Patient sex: M
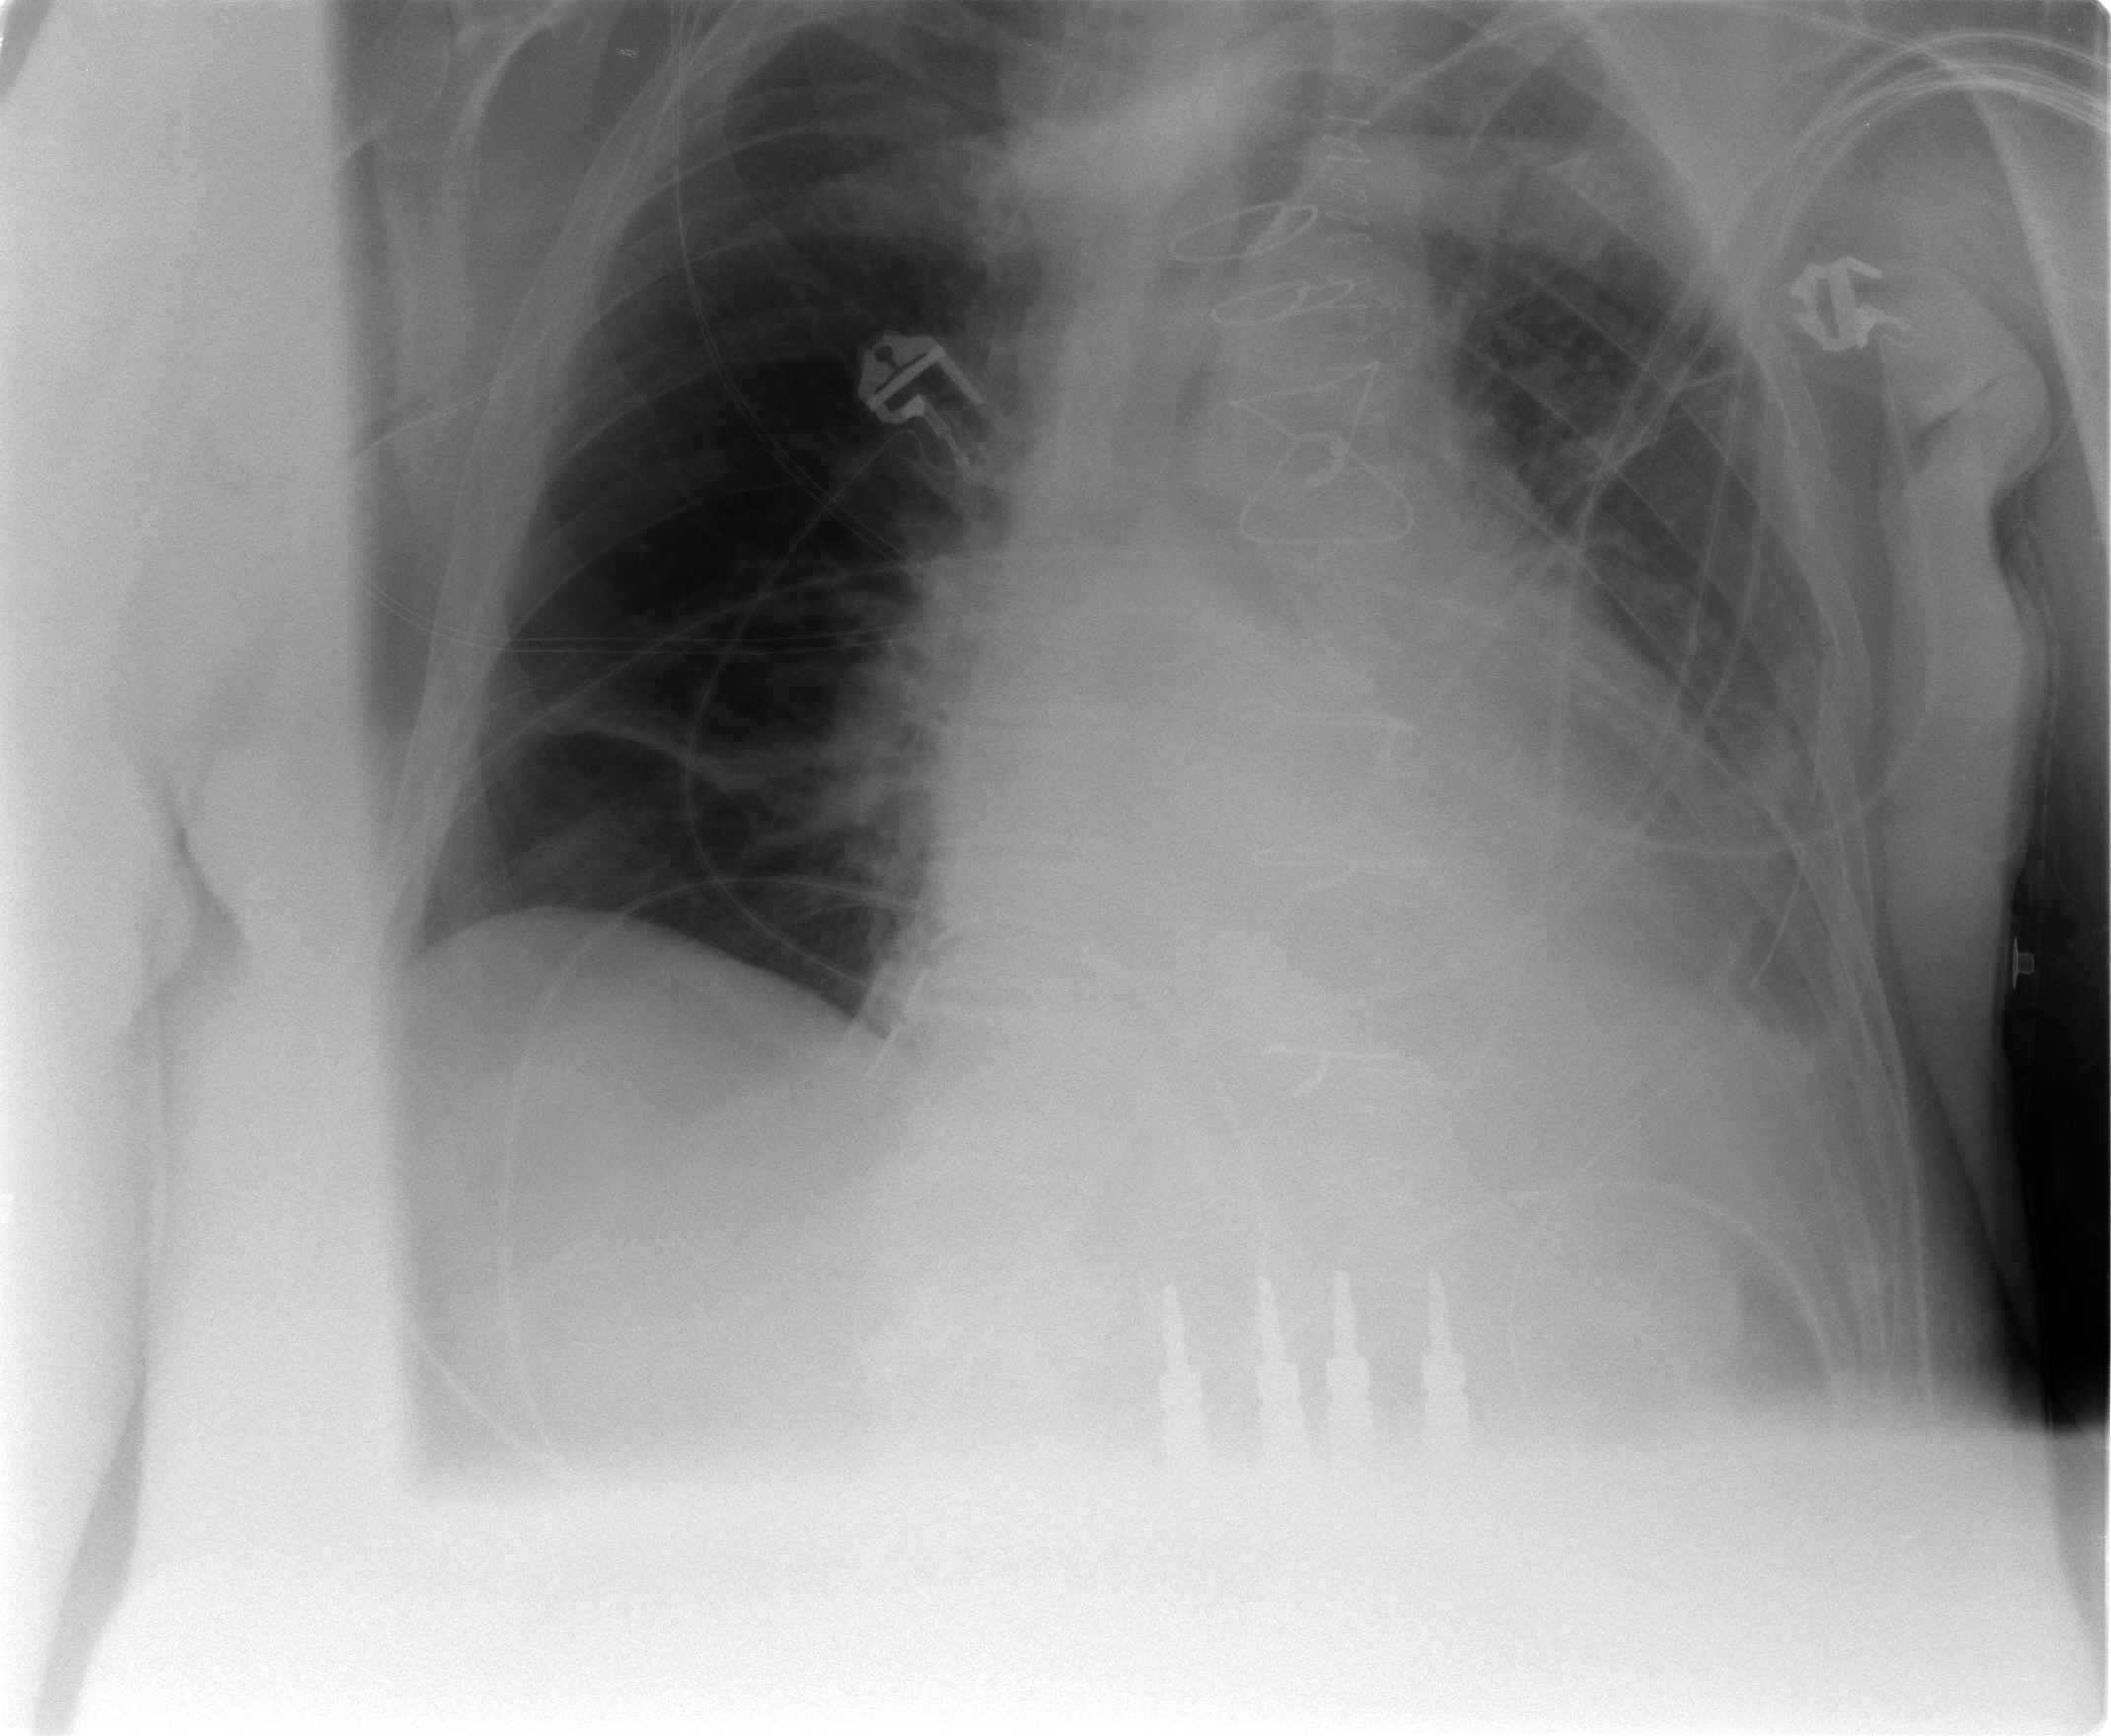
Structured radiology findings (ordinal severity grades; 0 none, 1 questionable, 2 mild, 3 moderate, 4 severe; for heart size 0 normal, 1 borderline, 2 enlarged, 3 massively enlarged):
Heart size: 2
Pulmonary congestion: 2
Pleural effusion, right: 0
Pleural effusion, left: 2
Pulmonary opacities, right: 0
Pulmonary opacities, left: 0
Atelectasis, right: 2
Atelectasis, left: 2